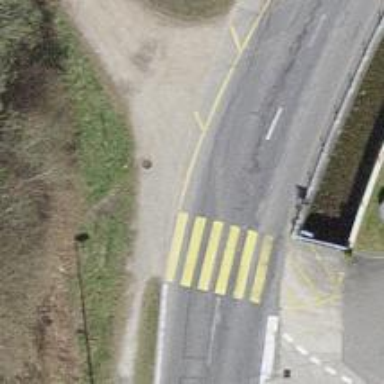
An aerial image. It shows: Uncontrolled zebra crossing with zebra markings.